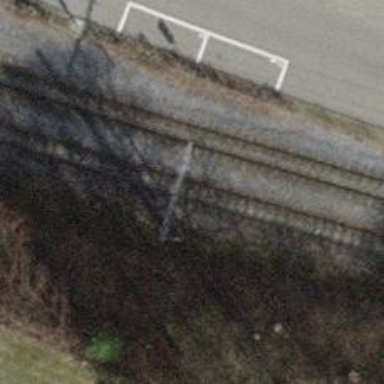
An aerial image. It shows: Narrow-gauge railway with single track. The railway is electrified with contact line.